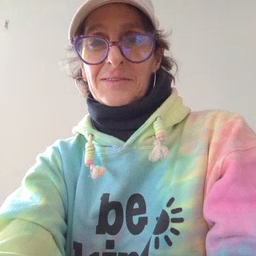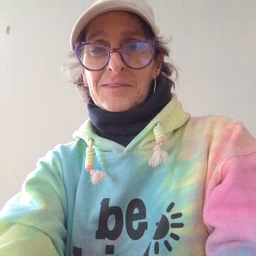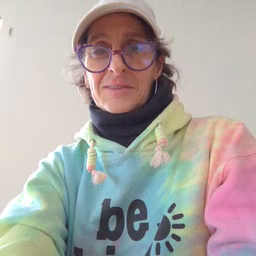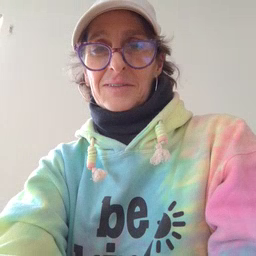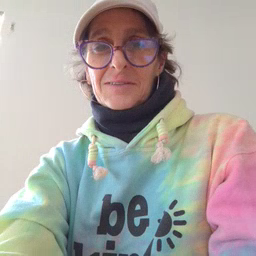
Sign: tooth